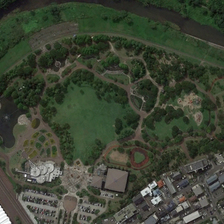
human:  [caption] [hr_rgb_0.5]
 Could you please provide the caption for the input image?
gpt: there is an artificial lake in the park .

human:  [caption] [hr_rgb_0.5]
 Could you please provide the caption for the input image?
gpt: there is a long river near the park .

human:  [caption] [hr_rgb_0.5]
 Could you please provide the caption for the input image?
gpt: there is an artificial lake in the park .

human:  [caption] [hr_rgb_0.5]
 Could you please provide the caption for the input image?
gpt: there is a long river near the park .

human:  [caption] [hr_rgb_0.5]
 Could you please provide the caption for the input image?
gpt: there is a long river near the park .